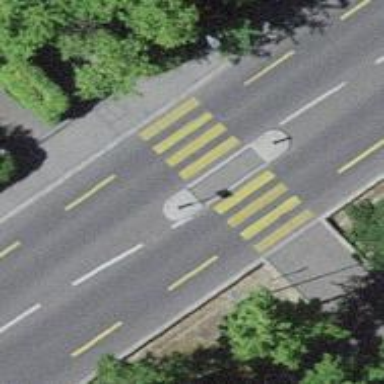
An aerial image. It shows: Uncontrolled zebra crossing with island. The crossing is marked with zebra stripes.